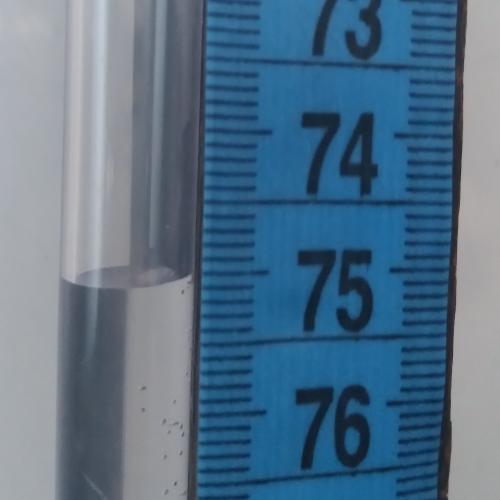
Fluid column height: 75.0 cm